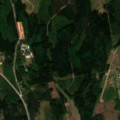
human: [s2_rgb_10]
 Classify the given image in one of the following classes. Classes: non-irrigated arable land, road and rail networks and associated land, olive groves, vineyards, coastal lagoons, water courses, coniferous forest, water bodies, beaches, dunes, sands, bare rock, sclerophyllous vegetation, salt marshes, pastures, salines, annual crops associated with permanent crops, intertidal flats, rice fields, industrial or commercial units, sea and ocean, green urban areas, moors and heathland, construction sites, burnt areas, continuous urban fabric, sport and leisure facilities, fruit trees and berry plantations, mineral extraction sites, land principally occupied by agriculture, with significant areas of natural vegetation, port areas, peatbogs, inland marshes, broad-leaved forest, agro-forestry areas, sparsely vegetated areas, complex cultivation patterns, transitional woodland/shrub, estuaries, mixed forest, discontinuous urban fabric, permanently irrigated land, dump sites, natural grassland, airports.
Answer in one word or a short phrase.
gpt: coniferous forest, mixed forest